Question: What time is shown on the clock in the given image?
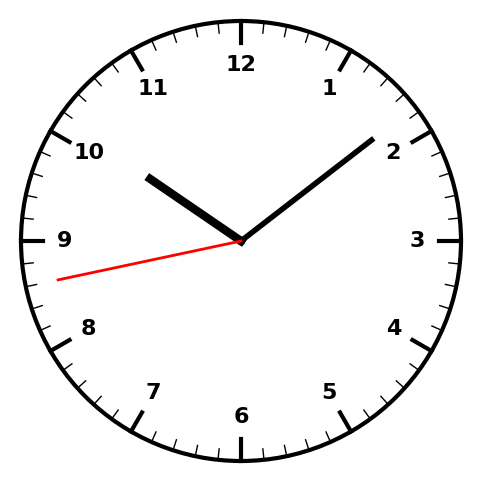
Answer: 10:08:43